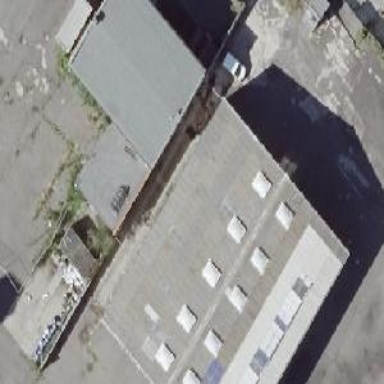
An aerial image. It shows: Commercial building.